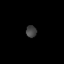
Tissue: lung
Cell type: Others
Senescence score: 0.239
Nuclear area (px): 122
Mean DAPI intensity: 65.574